Field crop: maize
Growth stage: 2
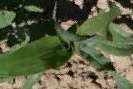
Species: maize